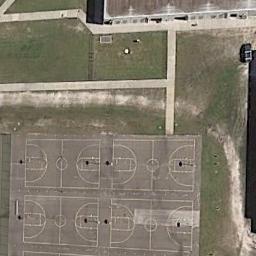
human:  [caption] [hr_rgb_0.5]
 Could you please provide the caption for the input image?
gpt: There are four basketball courts in the middle of grass .

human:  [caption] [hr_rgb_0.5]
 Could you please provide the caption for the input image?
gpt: Four basketball courts is neatly arrayed on the bare lawn, Which are connected to the building by roads .

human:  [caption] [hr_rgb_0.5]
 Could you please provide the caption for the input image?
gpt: There are four basketball courts on the vacant lot .

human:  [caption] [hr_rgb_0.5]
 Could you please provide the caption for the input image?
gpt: Four basketball courts on the lawn and some roads beside .

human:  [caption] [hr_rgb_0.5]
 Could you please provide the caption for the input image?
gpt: The grass is beside the four basketball courts .